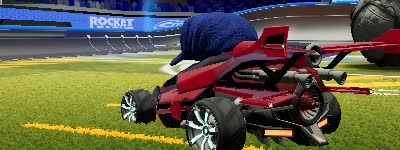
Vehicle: aftershock